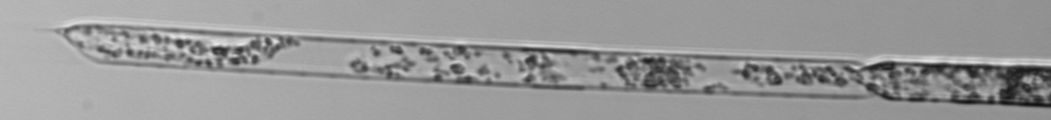
Label: Rhizosolenia